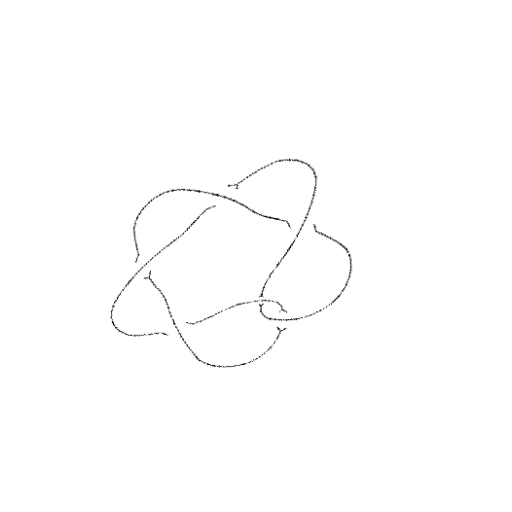
Crossing number: 6